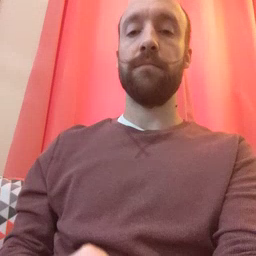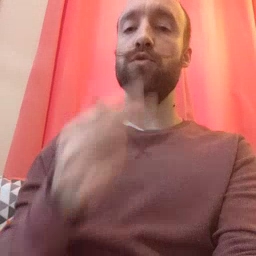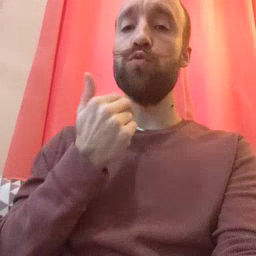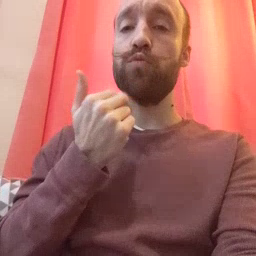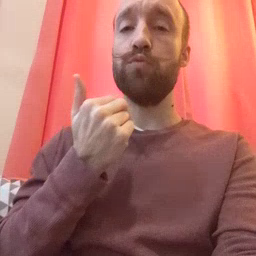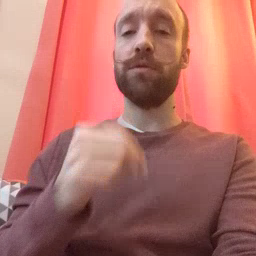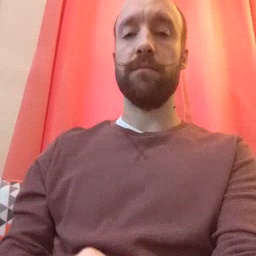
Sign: cute